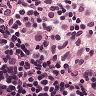
Metastatic tissue present: no